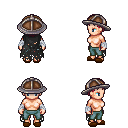
a pixel art fantasy rpg character, female body template, human, light skin, black tattered cape, teal pants, ruby red plain hairstyle, chain helm, white cloth bandages, brown slippers, four views (front, back, left, right), 2x2 character sprite sheet, small pixel art, hard edges, no anti-aliasing